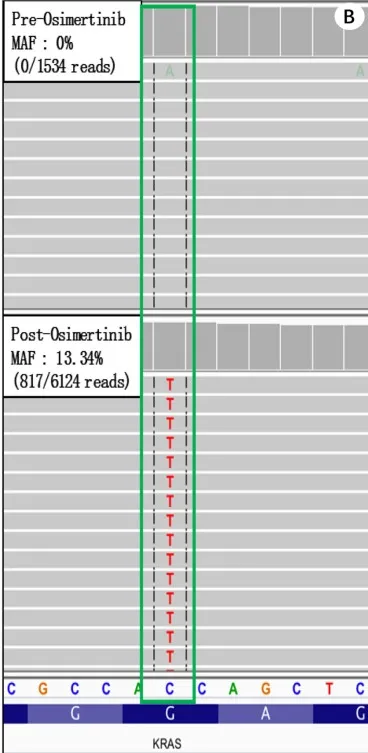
Memorial Sloan Kettering-Integrated Mutation Profiling of Actionable Cancer Targets (MSK-IMPACT) sequencing on tumor tissues of case 1. Wild type KRAS (top) and acquired KRAS mutations. (B) Wild type KRAS before treatment (top) and a KRAS G12D mutation (bottom) after receiving Osimertinib.
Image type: chart (chart)